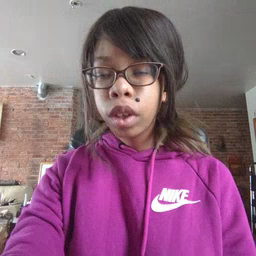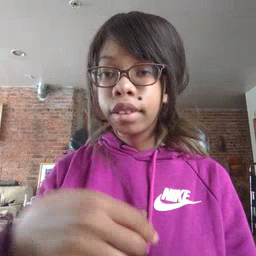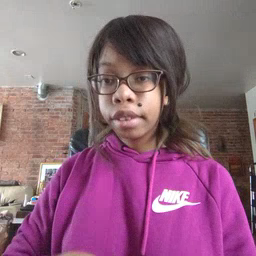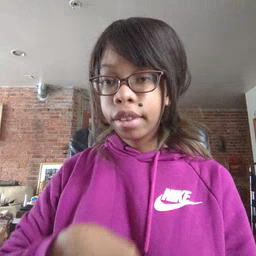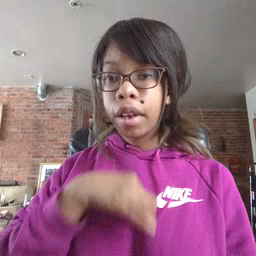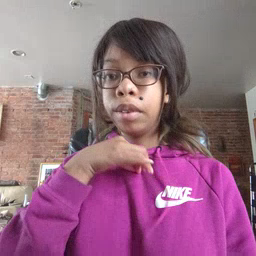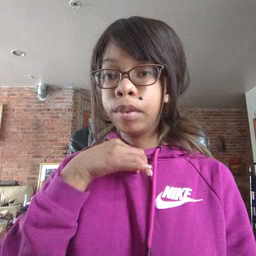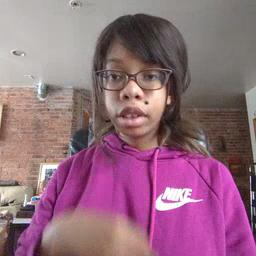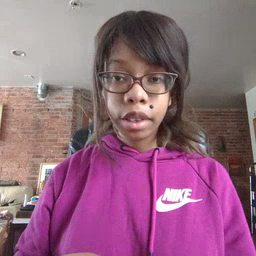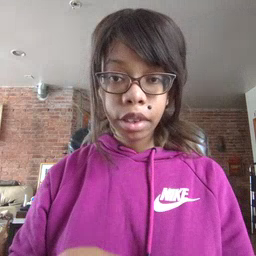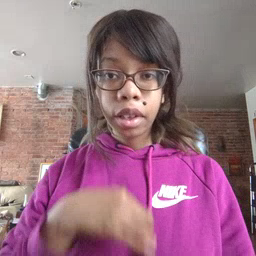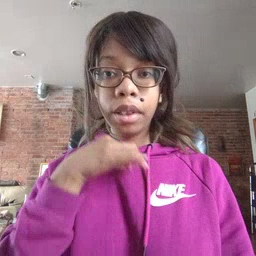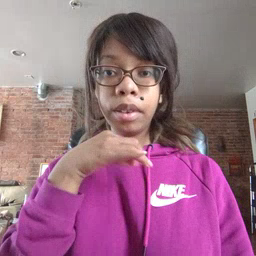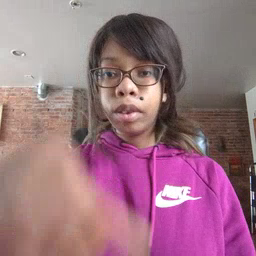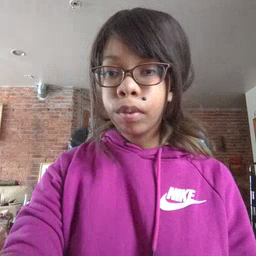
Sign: zipper